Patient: sex F, age 54
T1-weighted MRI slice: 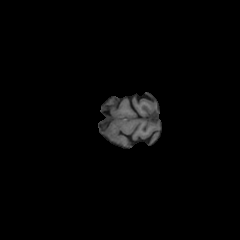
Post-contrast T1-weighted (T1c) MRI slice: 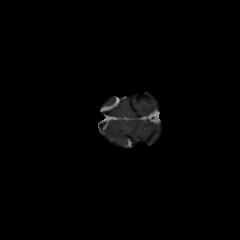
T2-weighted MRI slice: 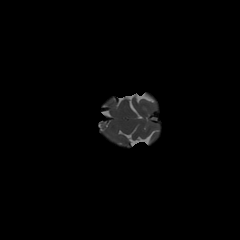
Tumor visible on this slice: no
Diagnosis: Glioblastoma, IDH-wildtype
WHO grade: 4